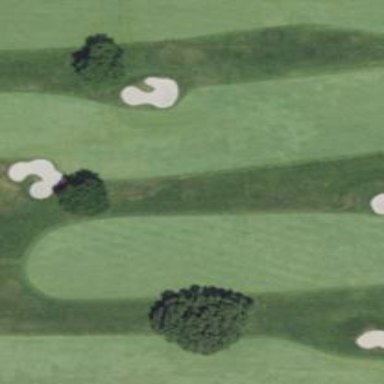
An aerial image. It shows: View of golf hole.